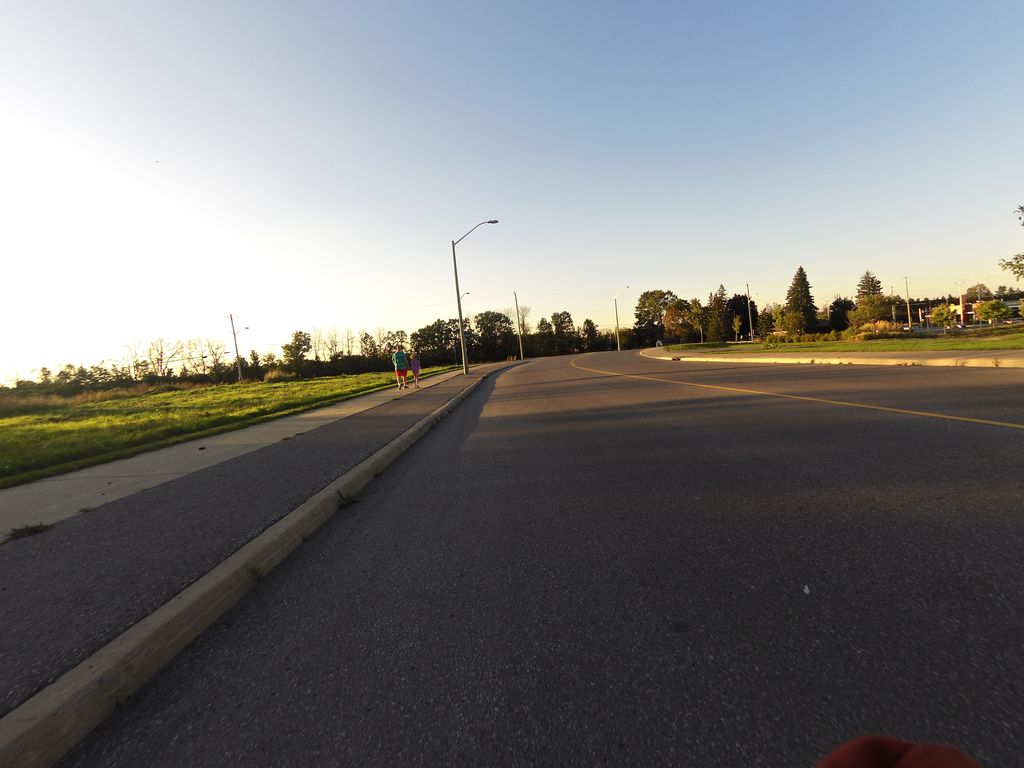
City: ottawa-gatineau